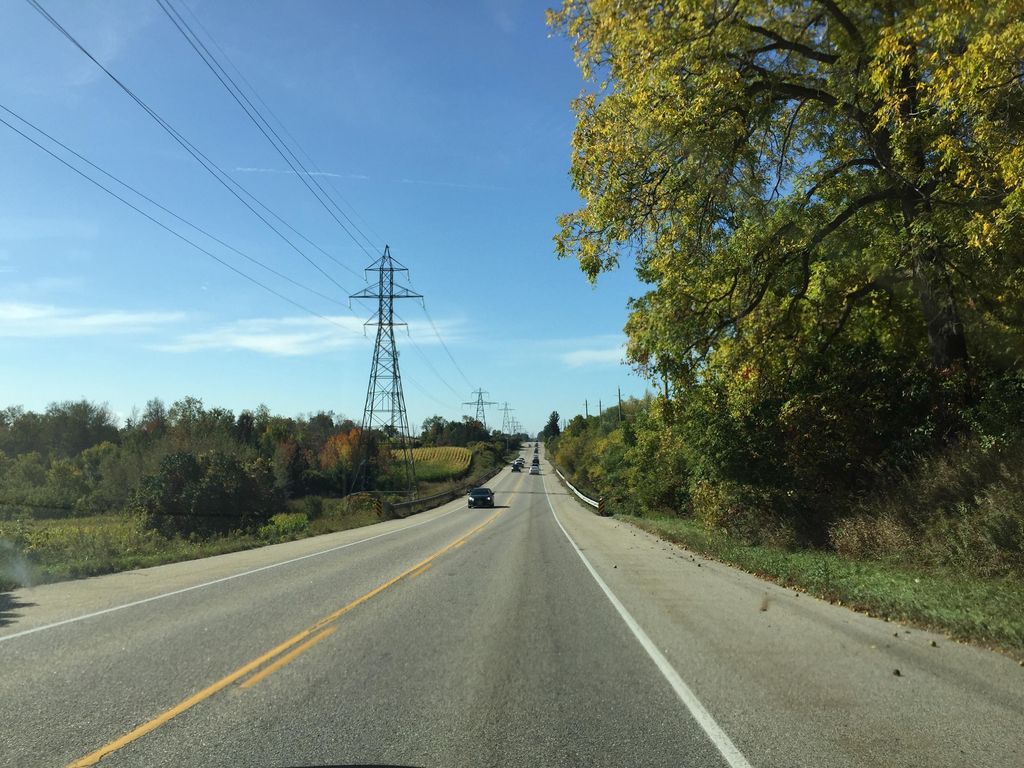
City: kitchener-waterloo